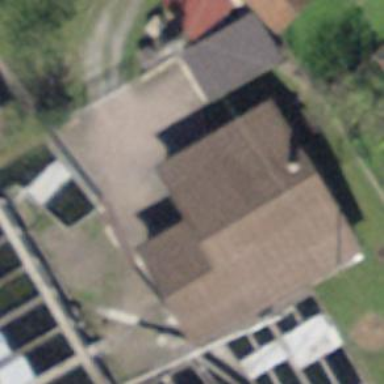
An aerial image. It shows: Farm auxiliary building.